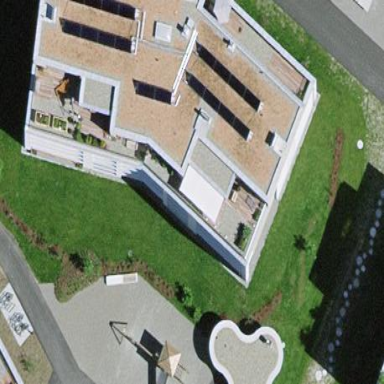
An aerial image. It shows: Building part with flat roof.